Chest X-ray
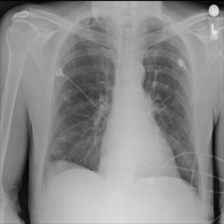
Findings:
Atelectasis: negative
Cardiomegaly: negative
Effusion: negative
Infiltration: negative
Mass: negative
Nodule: negative
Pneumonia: negative
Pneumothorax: negative
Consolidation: negative
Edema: negative
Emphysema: negative
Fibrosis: negative
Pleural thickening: negative
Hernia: negative